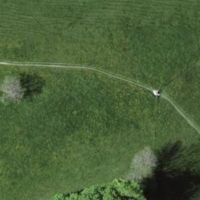
EUNIS habitat code: 25
Species observed at this site:
Rupicapra rupicapra